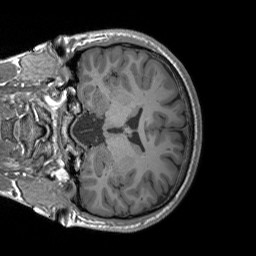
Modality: T1w
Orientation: coronal